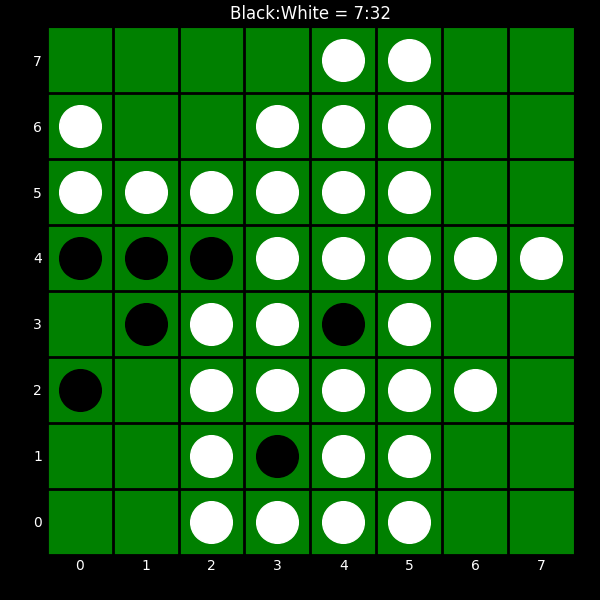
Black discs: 7
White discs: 32